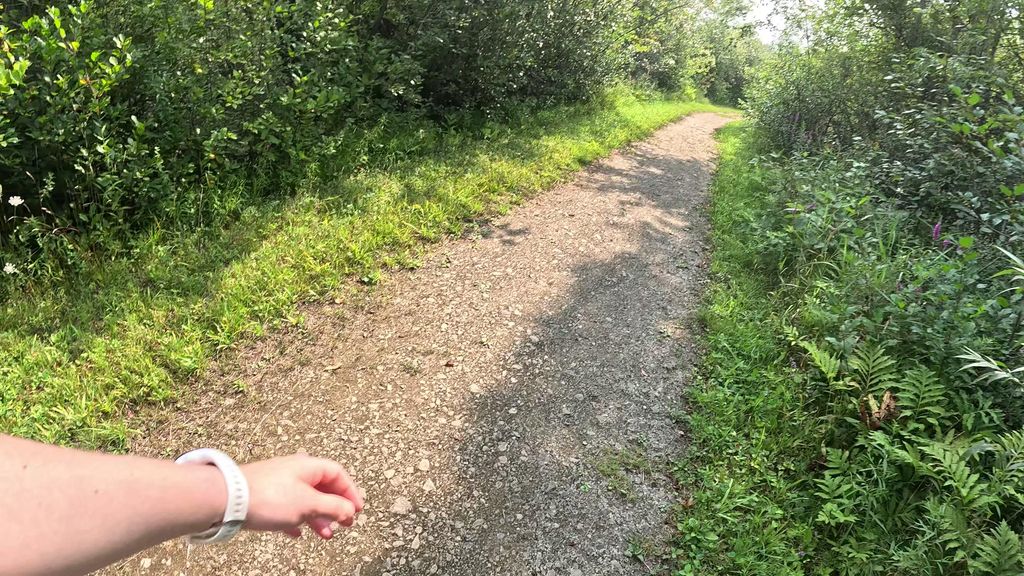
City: ottawa-gatineau